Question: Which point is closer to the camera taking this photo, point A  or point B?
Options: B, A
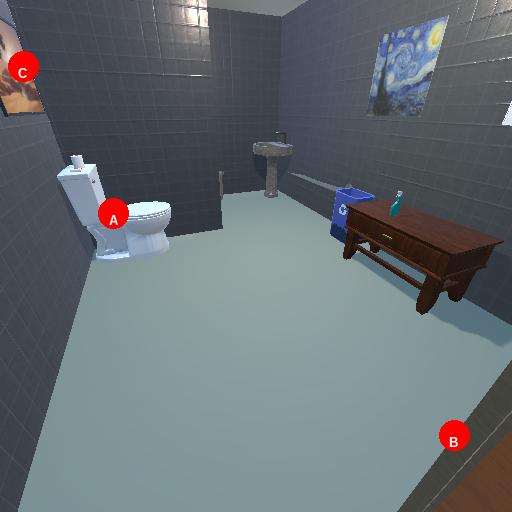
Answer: B